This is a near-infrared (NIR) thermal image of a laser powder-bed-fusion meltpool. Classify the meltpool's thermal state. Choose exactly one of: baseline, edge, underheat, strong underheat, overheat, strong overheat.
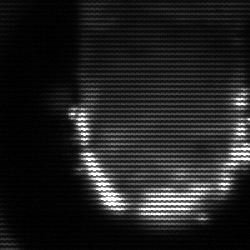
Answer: baseline